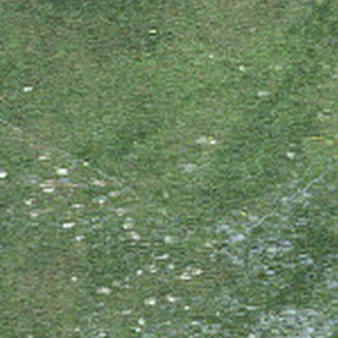
Label: other